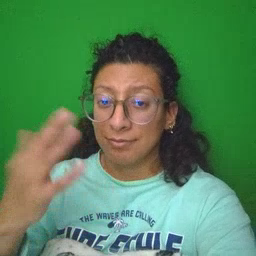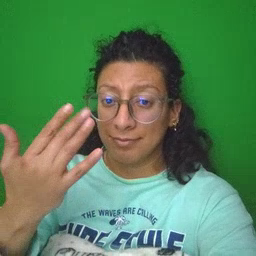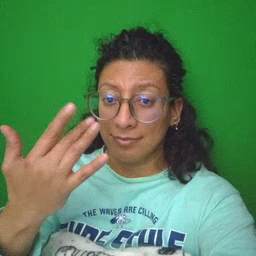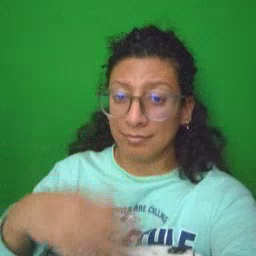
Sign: wait